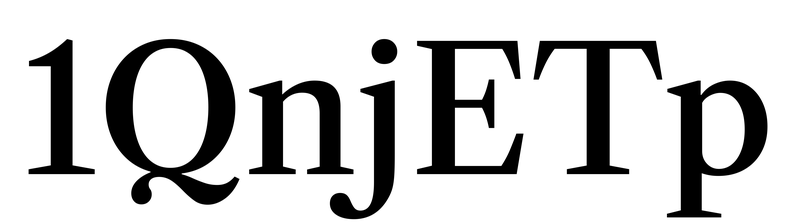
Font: LibreCaslonText_Medium